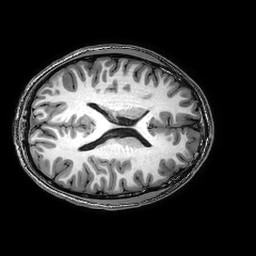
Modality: T1w
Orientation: axial
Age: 21
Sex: male
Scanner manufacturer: philips
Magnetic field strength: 3 T
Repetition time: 0.008382 s
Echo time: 0.00388 s